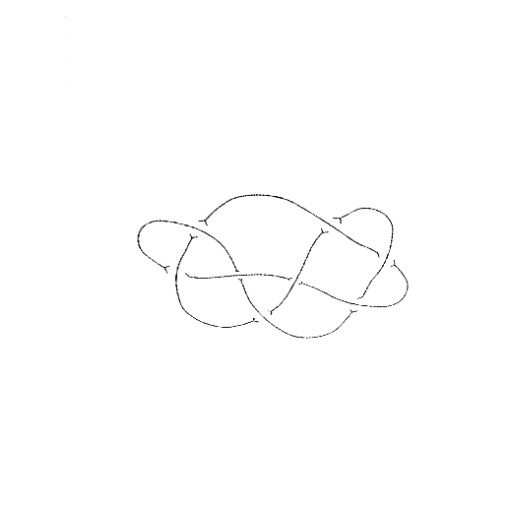
Crossing number: 8